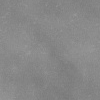
Atmospheric dust classification: dusty